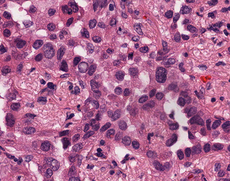
Tumor epithelial tissue: yes
Tumor-associated stroma tissue: yes
Normal tissue: no